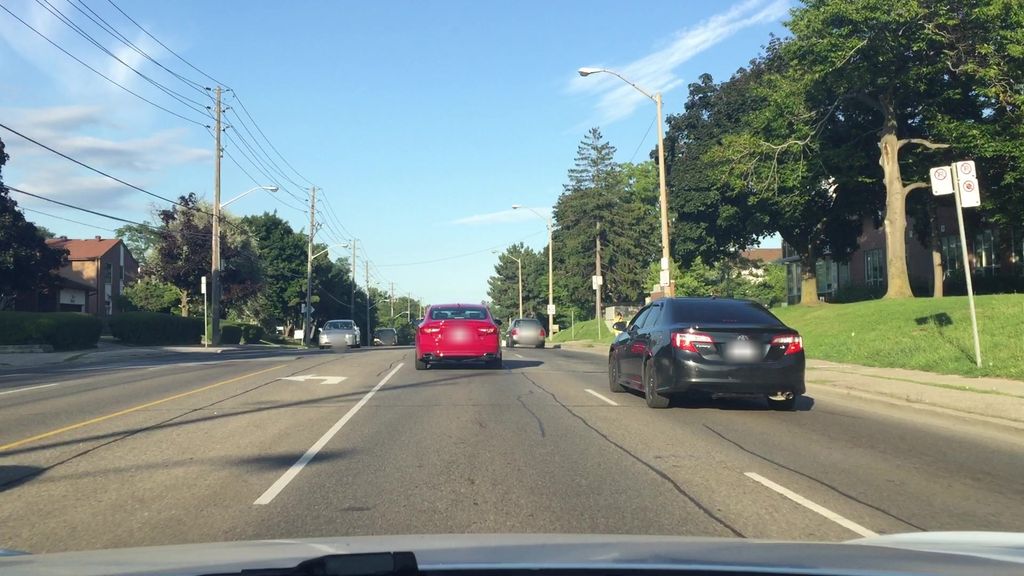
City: toronto